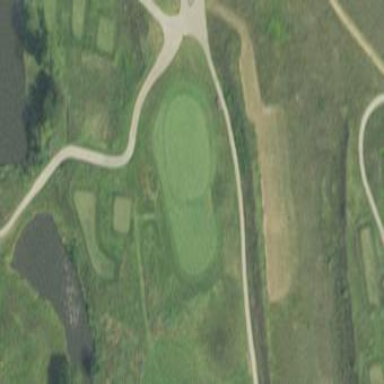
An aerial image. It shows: Rough grassy area used for golf.